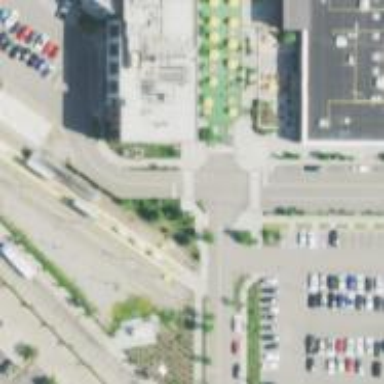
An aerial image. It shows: Light rail platform with shelter. It is public transport platform for light rail services.